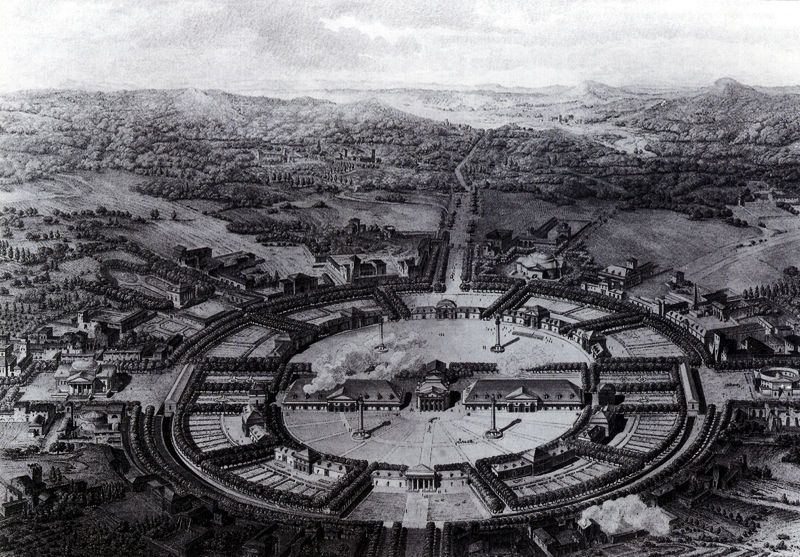
Titel: Die Salinenstadt Chaux / Arc-et-Senans
Künstler: Claude Nicolas Ledoux
Institution: Paris, Bibliothèque Nationale
Schlagwörter: himmel, bäume, landschaft, stadt, frankreich, säule, säulen, zeichnung, gebäude, haus, park, schloss, wiese, architektur, häuser, hügel, wege, wald, kreis, oval, rund, garten, ansicht, berge, allee, hecke, fabrik, platz, vogelperspektive, dampf, foto, stadtansicht, straßen, palast, wälder, schwarz weiß, staft, gärten, geometrie, versailles, obelisken, hecken, industrieanlage, von oben, ringförmig, arbeiterwohnungen, geplante anlage, #häuser